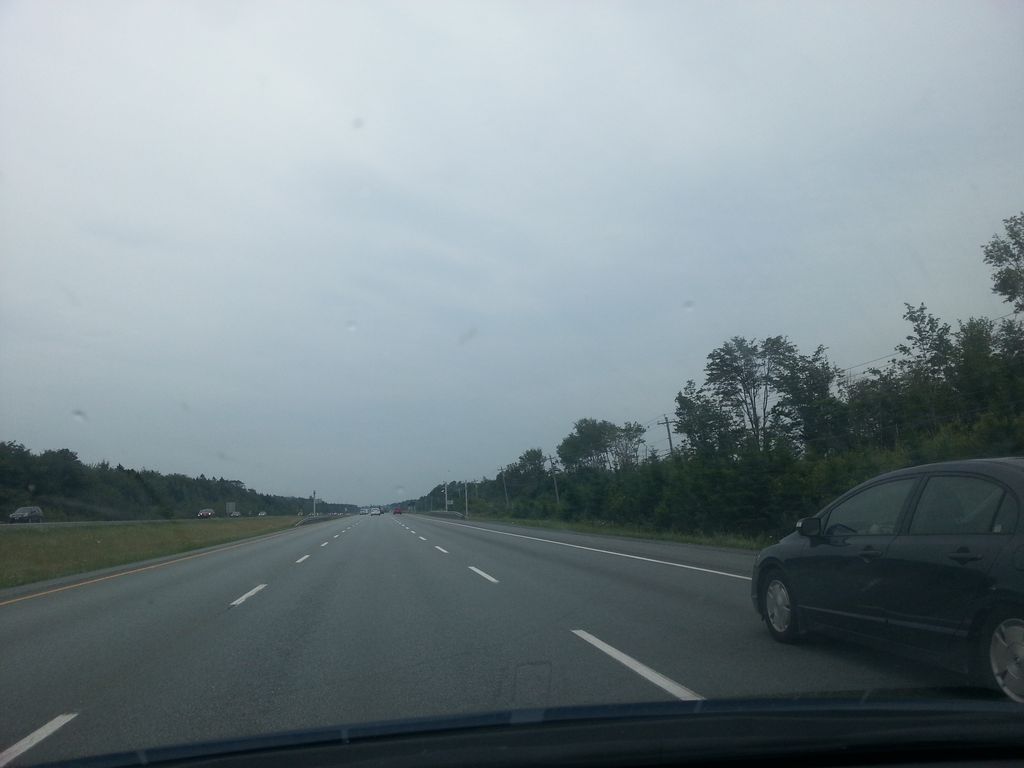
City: halifax